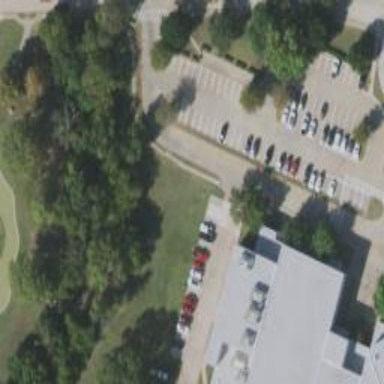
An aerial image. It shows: Parking space.